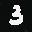
Label: 3